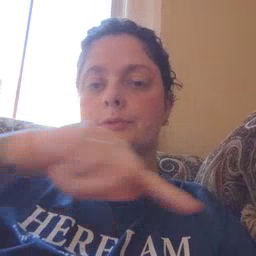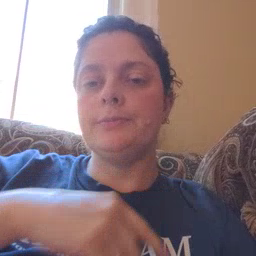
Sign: weus